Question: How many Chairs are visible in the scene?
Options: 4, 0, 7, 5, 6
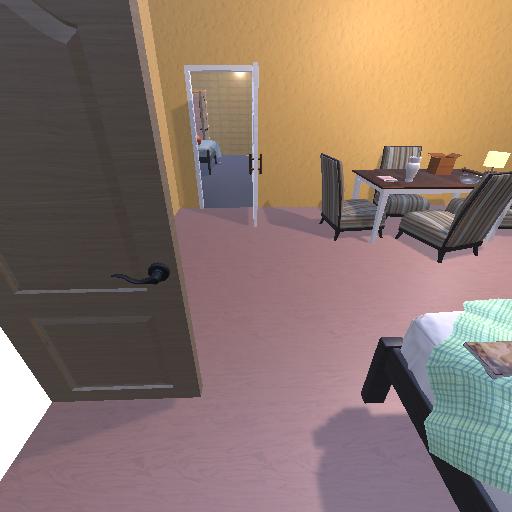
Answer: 4